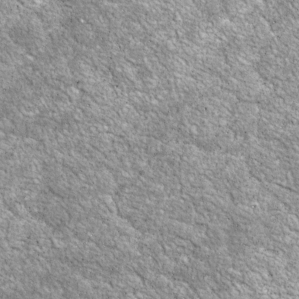
Label: non_frost